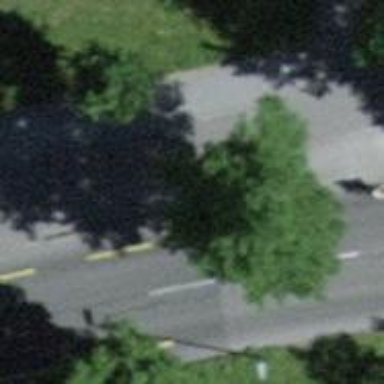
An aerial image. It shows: Avenue lined with broadleaved trees.